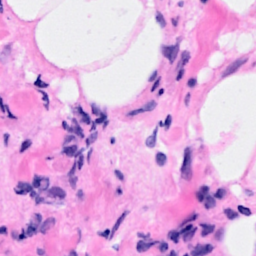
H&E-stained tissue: Breast